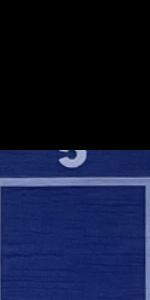
Label: Empty